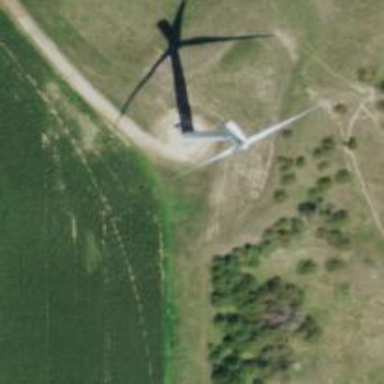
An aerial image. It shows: Wind turbine generator that utilizes wind as its source for generating electricity. It is of the horizontal axis type.